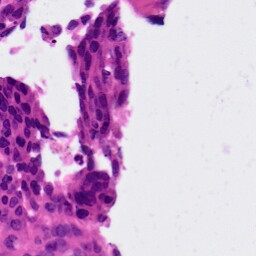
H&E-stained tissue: Ovarian